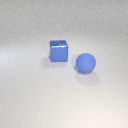
large blue rubber sphere to the right of large blue metal cube